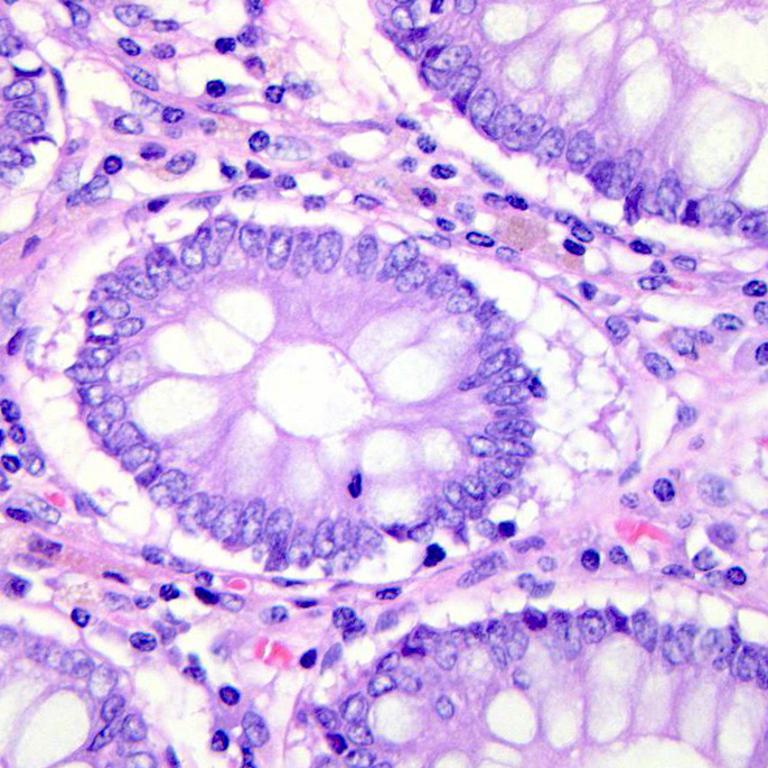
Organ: colon
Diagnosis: benign